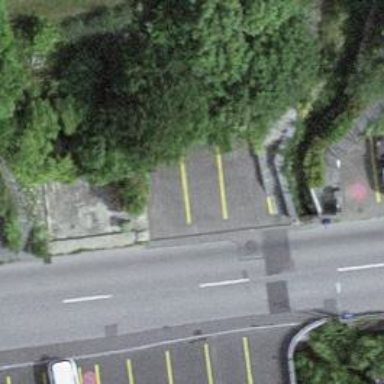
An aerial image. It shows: Bus stop with platform for public transport.